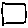
Label: square